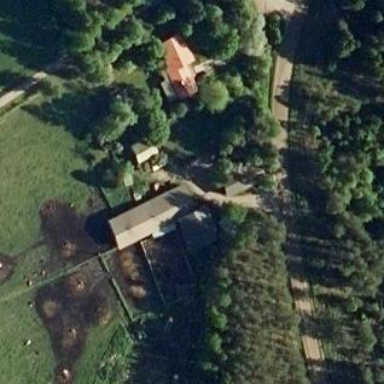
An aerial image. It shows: Farm.